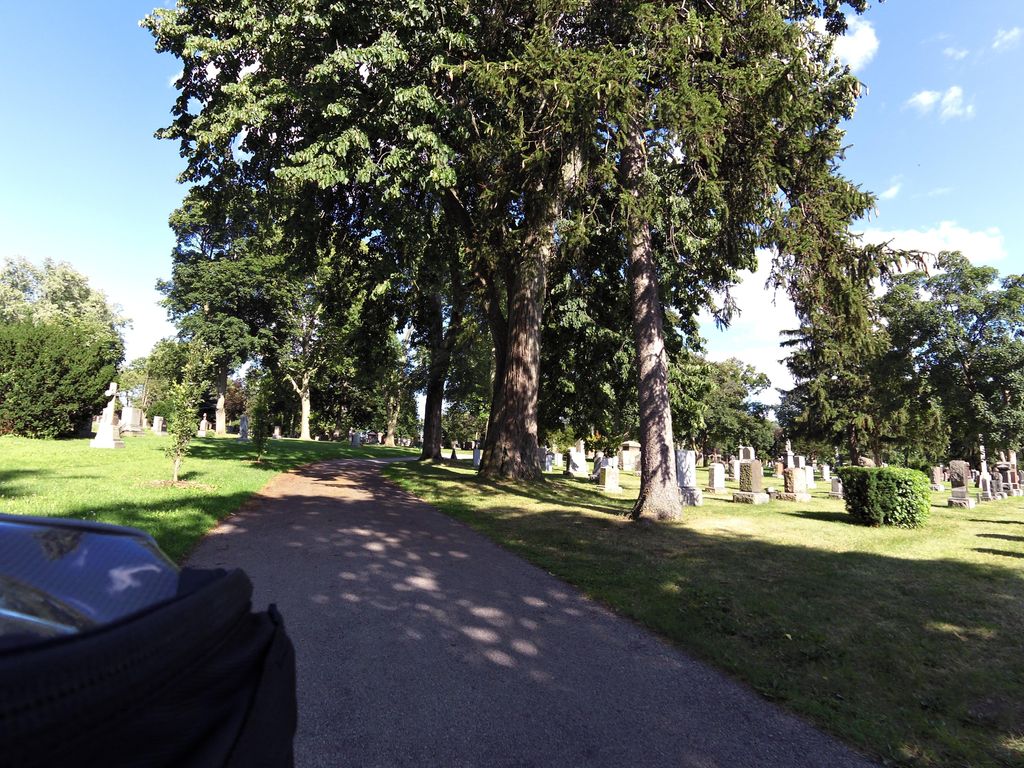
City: hamilton